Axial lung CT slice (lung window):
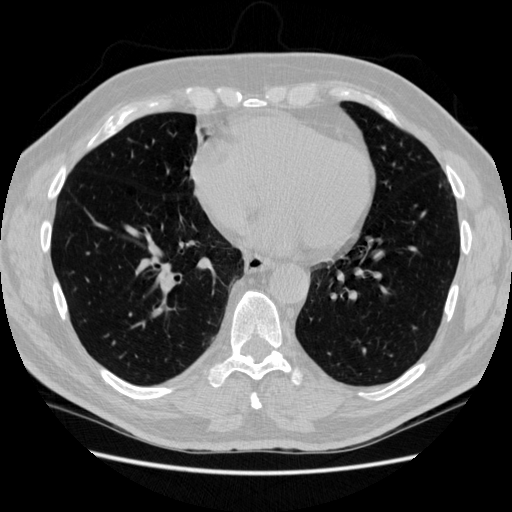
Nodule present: no